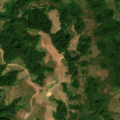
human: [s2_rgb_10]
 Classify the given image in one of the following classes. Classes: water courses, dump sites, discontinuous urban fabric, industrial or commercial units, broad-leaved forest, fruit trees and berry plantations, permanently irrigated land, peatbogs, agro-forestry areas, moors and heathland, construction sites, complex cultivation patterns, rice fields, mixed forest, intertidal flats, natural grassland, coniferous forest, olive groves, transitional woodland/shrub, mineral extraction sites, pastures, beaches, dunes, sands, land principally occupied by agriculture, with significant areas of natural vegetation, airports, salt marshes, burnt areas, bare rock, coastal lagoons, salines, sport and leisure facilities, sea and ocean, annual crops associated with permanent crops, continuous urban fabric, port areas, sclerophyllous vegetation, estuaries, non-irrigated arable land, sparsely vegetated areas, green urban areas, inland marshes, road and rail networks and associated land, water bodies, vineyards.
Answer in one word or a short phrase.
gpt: land principally occupied by agriculture, with significant areas of natural vegetation, broad-leaved forest, transitional woodland/shrub